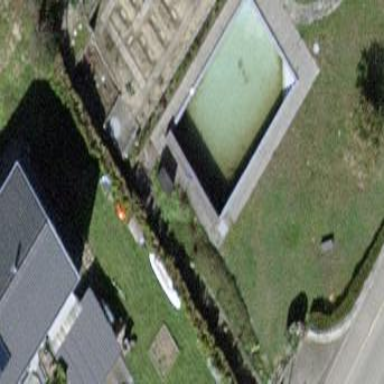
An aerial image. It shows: Swimming pool located in leisure land.